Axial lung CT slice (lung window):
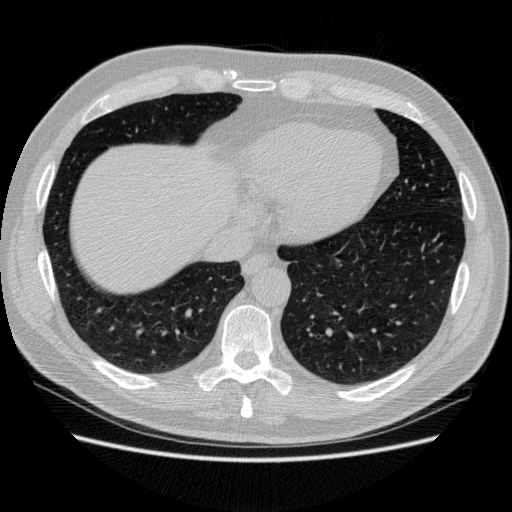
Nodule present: no